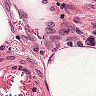
Metastatic tissue present: no